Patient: sex M, age 72
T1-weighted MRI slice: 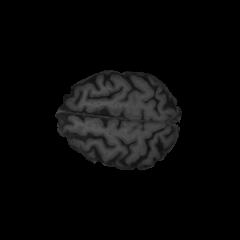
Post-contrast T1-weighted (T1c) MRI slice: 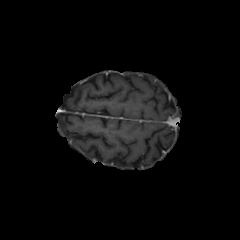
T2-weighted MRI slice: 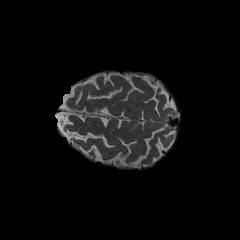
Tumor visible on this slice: no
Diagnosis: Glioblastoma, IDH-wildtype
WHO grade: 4